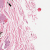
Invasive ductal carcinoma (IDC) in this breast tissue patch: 0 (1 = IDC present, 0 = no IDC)